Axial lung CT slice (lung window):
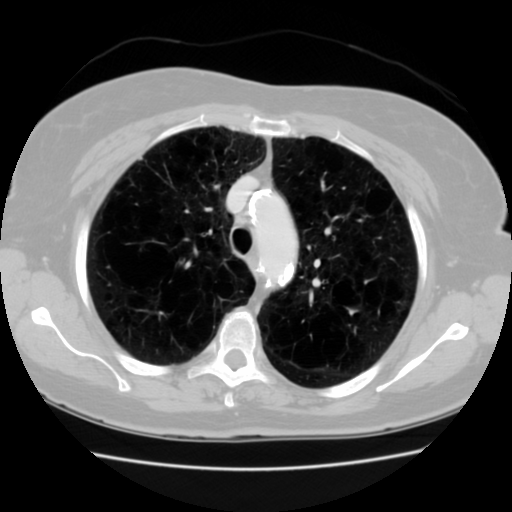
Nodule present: no